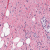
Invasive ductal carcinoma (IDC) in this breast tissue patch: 1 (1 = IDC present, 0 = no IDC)